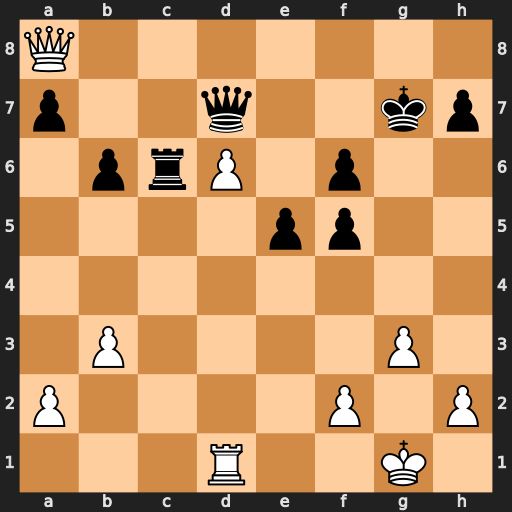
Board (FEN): Q7/p2q2kp/1prP1p2/4pp2/8/1P4P1/P4P1P/3R2K1
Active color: w
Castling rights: -
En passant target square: -
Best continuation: Qxc6 Qxc6 d7